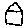
Label: house